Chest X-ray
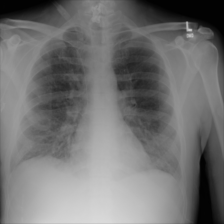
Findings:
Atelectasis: negative
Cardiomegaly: negative
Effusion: negative
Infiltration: negative
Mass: negative
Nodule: negative
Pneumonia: negative
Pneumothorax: negative
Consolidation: negative
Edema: negative
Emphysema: negative
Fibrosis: negative
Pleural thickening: negative
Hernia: negative